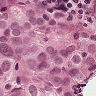
Metastatic tissue present: yes